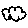
Label: cloud